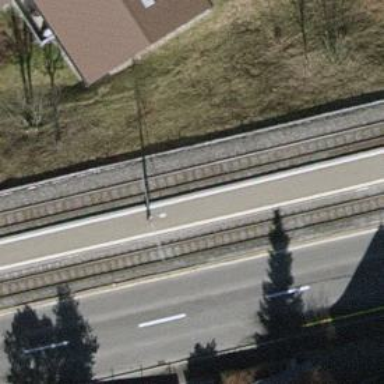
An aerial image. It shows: Railway station that also serves as public transport station.